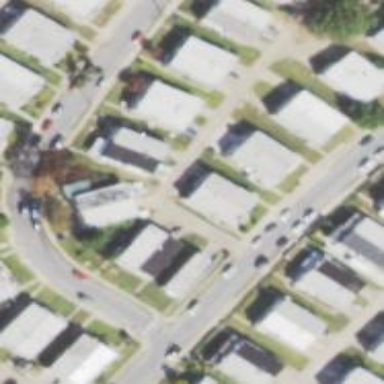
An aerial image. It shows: Alleyway designated as service road.